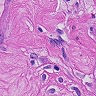
Metastatic tissue present: yes